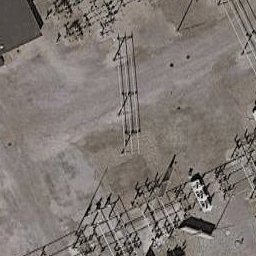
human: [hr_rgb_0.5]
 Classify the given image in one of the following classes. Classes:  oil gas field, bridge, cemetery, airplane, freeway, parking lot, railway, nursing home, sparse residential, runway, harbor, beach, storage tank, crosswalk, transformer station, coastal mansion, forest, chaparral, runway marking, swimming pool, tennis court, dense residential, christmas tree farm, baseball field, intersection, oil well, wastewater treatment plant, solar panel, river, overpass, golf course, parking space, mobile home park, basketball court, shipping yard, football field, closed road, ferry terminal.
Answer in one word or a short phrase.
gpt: transformer station